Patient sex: F
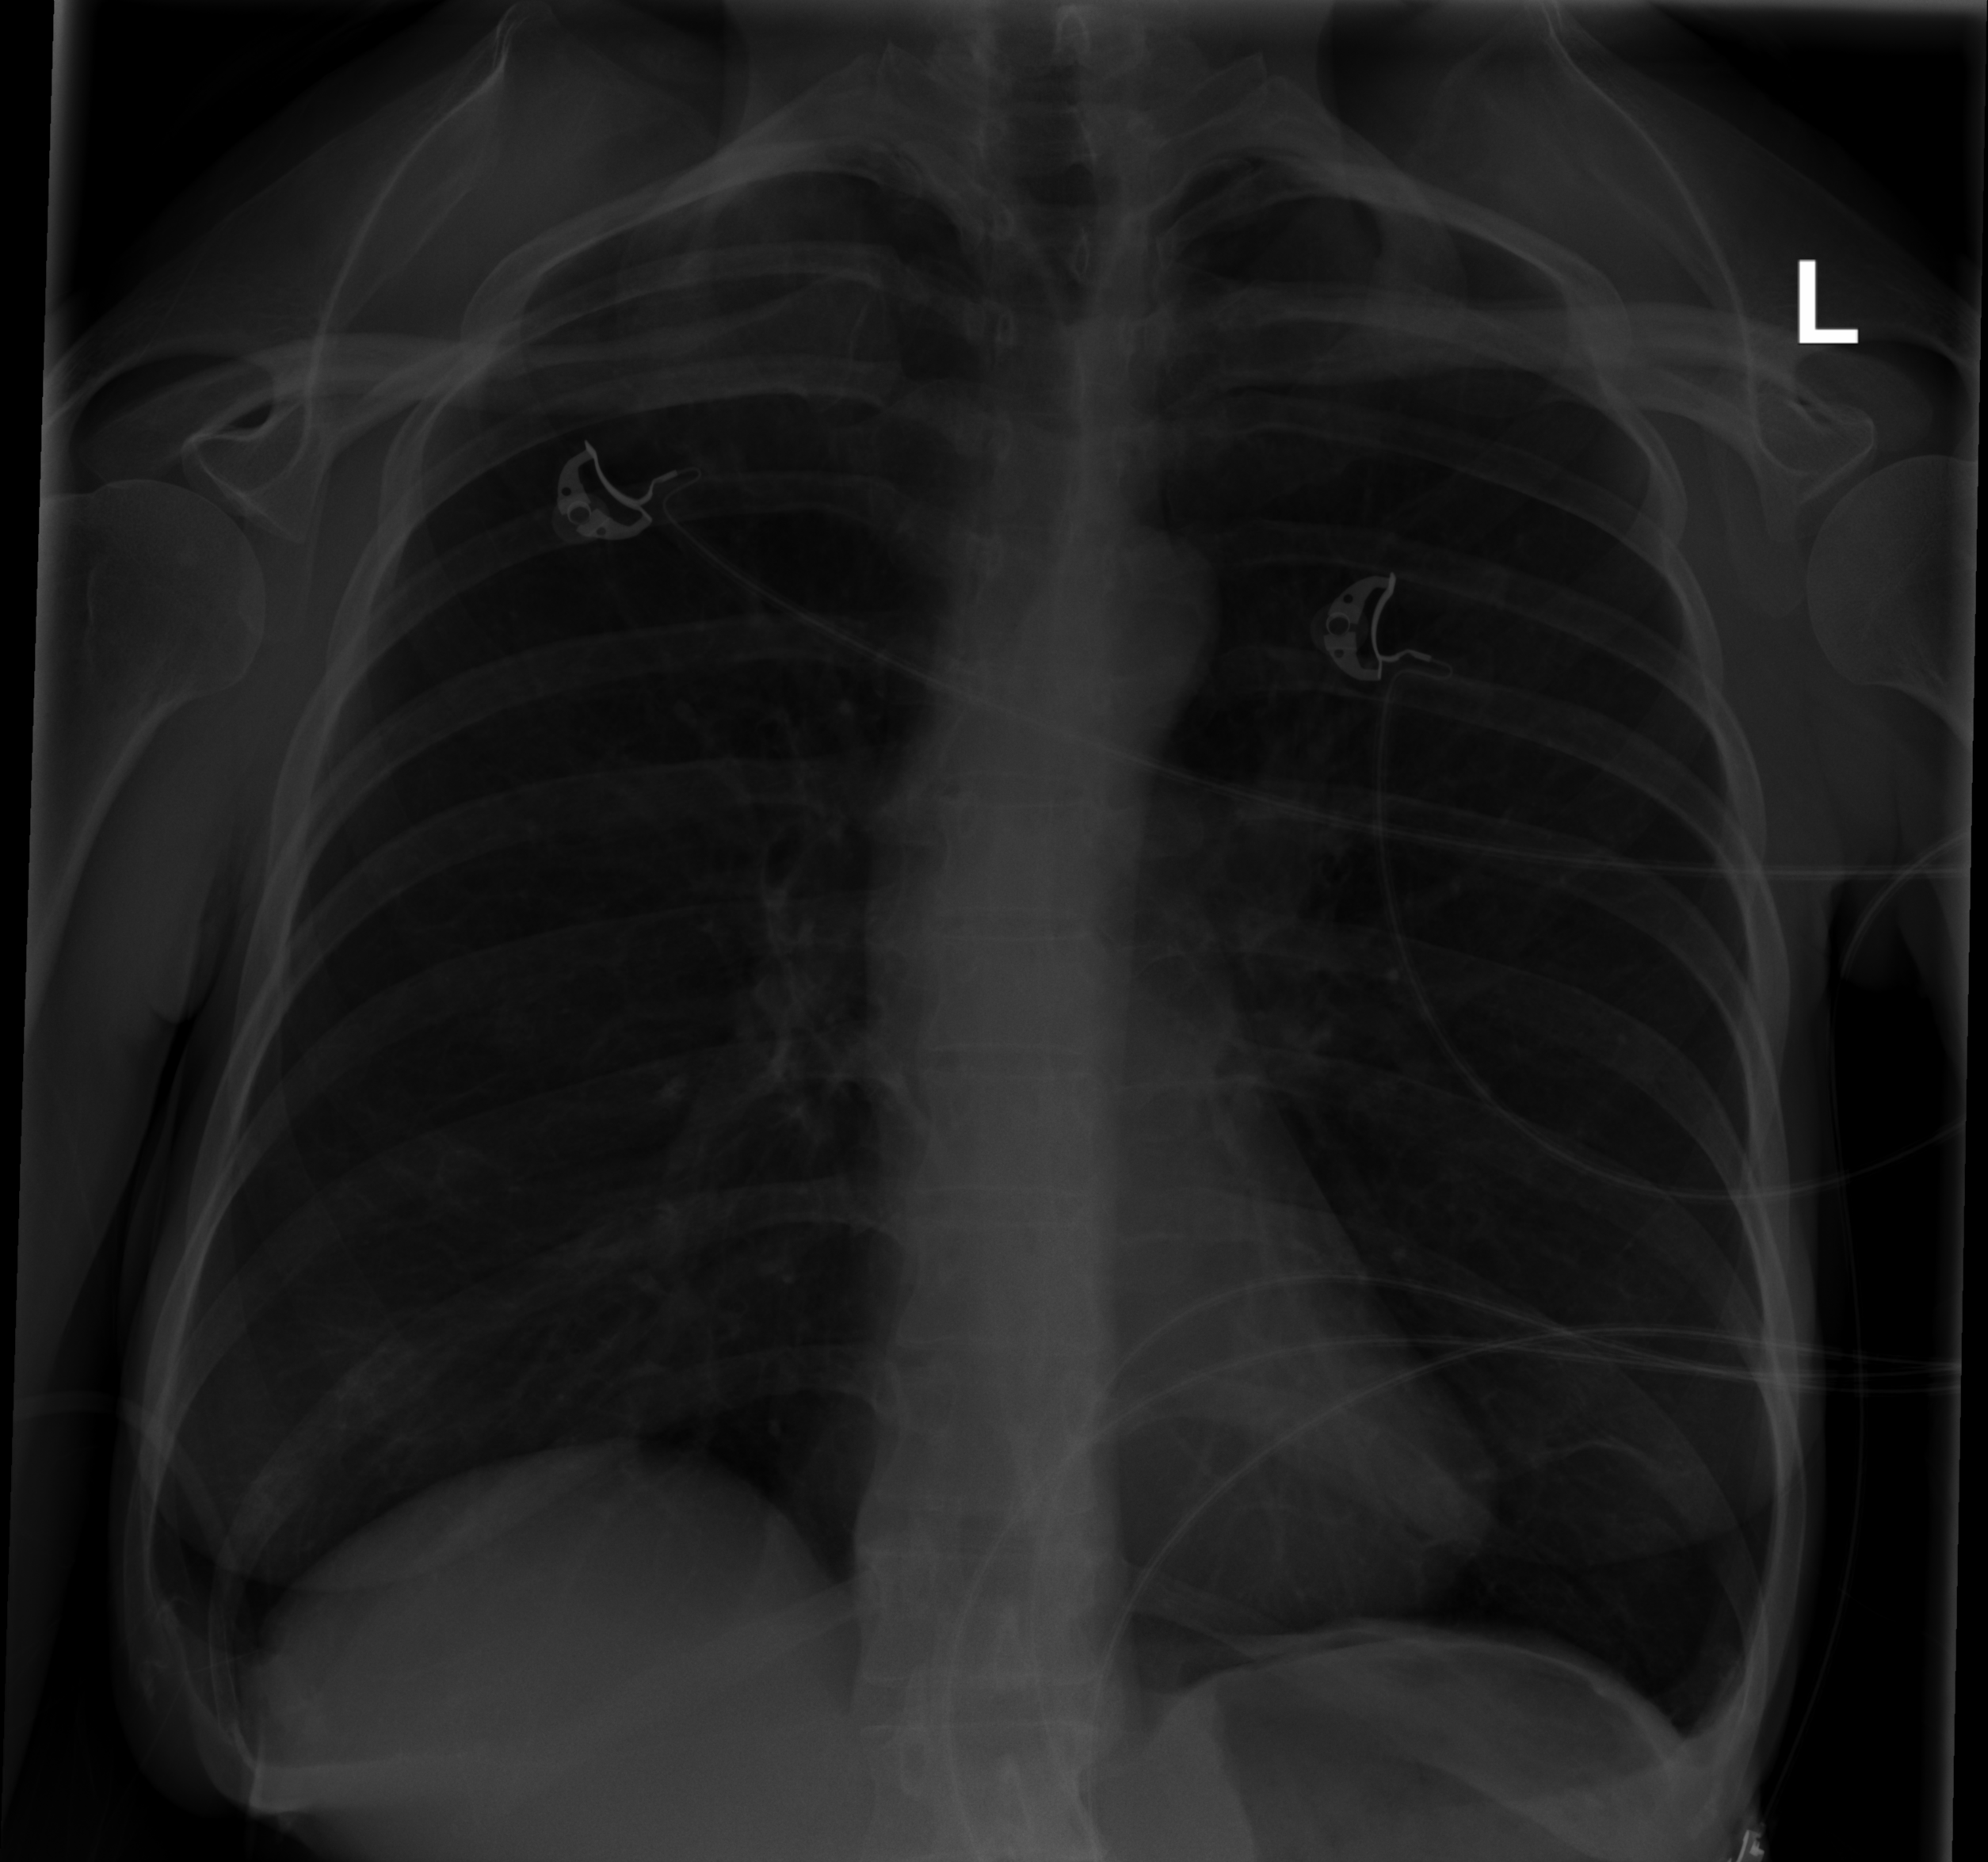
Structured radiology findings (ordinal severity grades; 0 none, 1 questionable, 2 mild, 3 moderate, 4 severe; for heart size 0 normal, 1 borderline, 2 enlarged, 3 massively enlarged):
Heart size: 0
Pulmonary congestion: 0
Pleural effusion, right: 0
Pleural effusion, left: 0
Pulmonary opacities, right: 0
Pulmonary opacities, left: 0
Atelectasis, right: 0
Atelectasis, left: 1